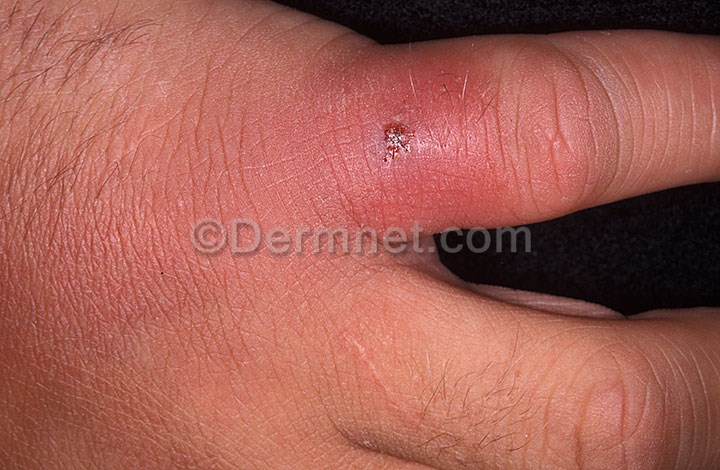
Disease: Cellulitis Impetigo and other Bacterial Infections